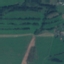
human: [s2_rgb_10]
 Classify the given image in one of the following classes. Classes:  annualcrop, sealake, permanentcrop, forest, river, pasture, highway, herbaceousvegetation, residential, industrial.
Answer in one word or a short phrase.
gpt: Pasture